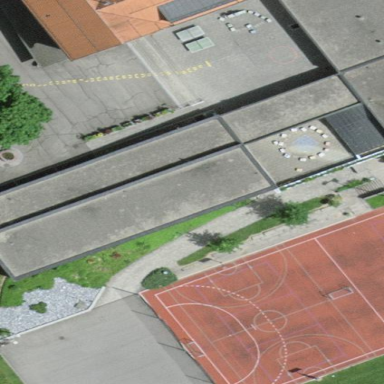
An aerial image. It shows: School building.